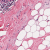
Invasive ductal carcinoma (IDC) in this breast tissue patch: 0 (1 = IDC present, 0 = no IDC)